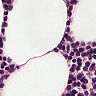
Metastatic tissue present: no